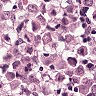
Metastatic tissue present: yes